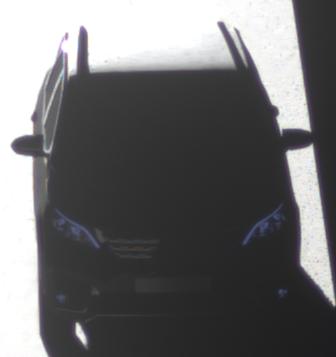
Make: Peugeot
Model: 5008 1.2 PureTech 130 Active
Detailed model: 5008 (II) (03/17 - 09/20)
Model produced from: 2017/03
Model produced until: 2018/07
Doors: 5
Color: black
Road condition: dry road
Daytime: sunrise or sunset
Contrast: high contrast